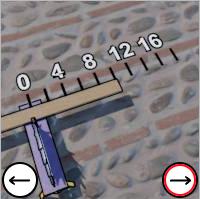
Task: length
Answer: 10
First scale value: 4.0